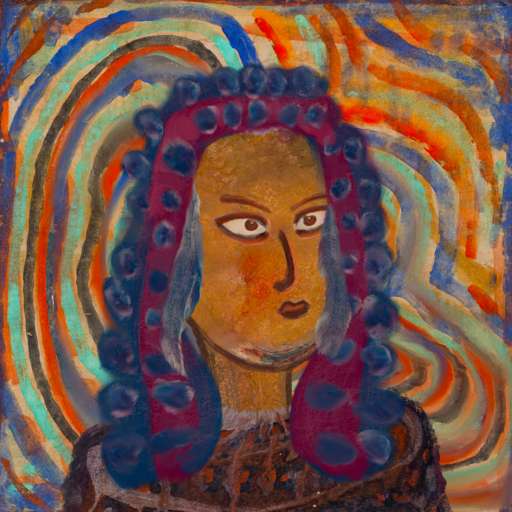
Background: Sisters, Head And Neck Side: Pipe, Face Side: Roy_Bahadur, Bust: Hypocrite, Hair Side: Hill_Girl, Head Accessory: Blank, Second Necklace: Blank, Necklace: Blank, Baby: Blank